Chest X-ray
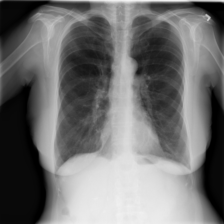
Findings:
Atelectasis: negative
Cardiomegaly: negative
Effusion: negative
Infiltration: negative
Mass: negative
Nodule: negative
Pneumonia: negative
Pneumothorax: negative
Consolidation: negative
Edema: negative
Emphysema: negative
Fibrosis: negative
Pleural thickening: negative
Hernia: negative